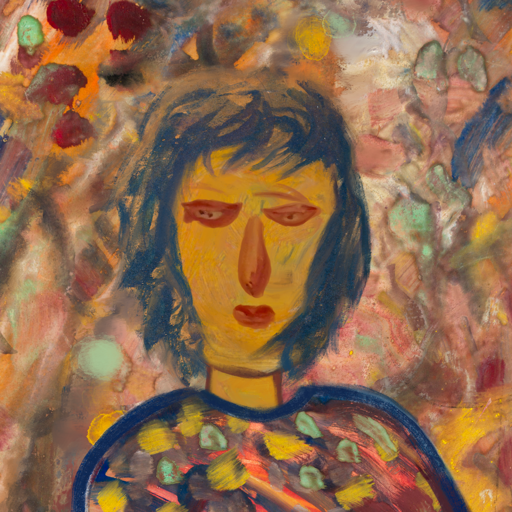
Background: Mother_And_Son_Mother, Head And Neck Front: After_Raid, Face Front: Pious_Lady, Bust: Mother_And_Son_Mother, Hair Front: InTheSun, Head Accessory: Blank, Second Necklace: Blank, Necklace: Blank, Baby: Blank